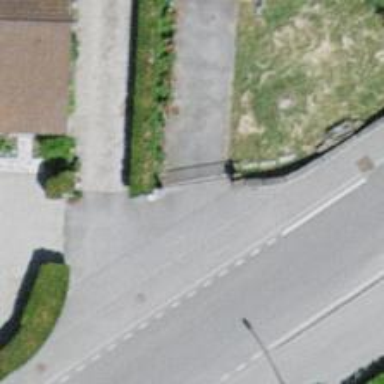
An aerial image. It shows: Gate.